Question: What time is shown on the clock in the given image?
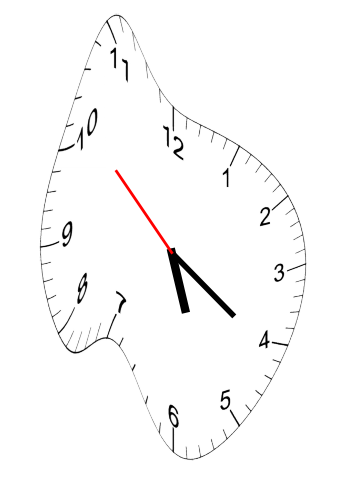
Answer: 05:20:52